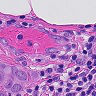
Metastatic tissue present: yes